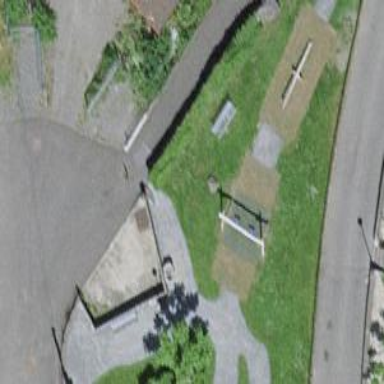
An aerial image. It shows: Bollard.